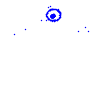
Particle: electron